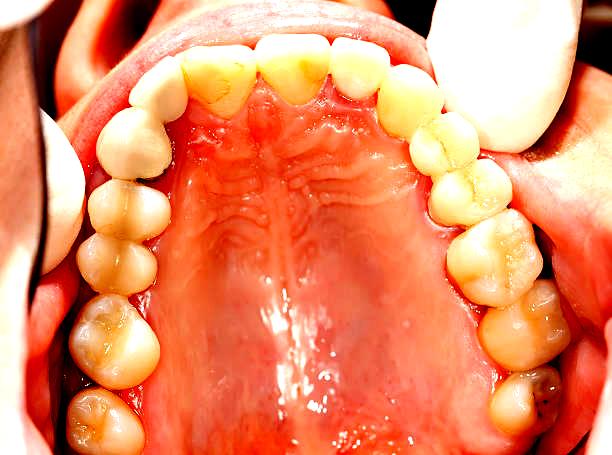
Condition: Calculus